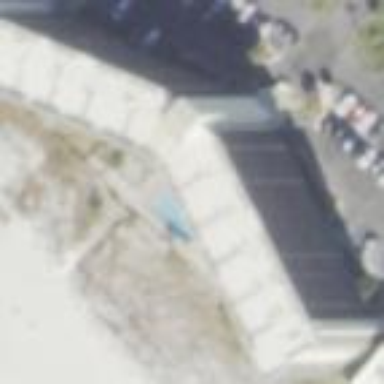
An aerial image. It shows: Hotel building.